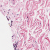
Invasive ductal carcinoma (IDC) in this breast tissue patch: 0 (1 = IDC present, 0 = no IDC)